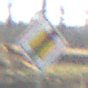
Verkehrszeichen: EndeVorfahrtsstrasse
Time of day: MorningAfternoon
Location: Outdoor (Suburban)
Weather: PartlyCloudy
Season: NotSpecified
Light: Natural